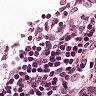
Metastatic tissue present: no